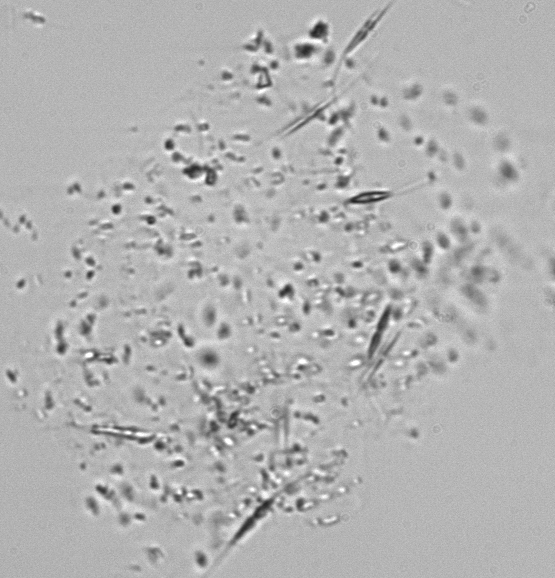
Label: Phaeocystis